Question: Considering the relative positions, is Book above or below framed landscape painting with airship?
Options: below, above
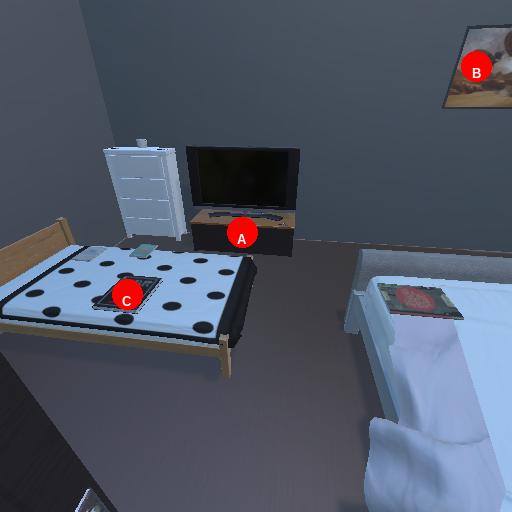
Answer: below